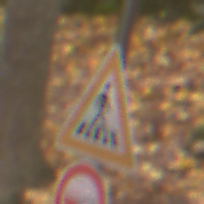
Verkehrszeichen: FussgaengerueberwegLinks
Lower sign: Ueberholverbot
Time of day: MorningAfternoon
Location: Outdoor (Nature)
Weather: Overcast
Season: Autumn
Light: Natural